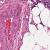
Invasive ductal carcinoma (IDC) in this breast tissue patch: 0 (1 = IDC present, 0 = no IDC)